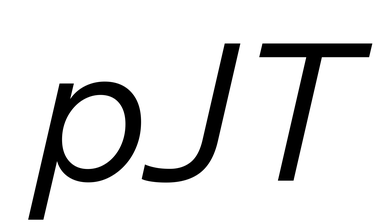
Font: InstrumentSans-Italic_Italic